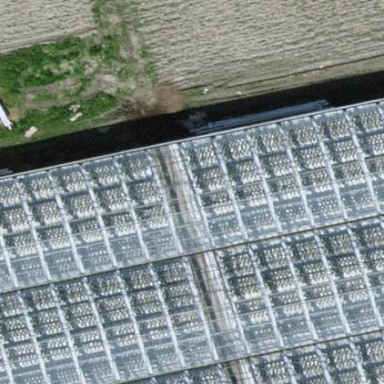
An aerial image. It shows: Greenhouse.